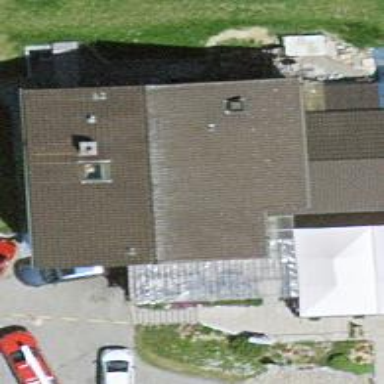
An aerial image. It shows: Restaurant building.